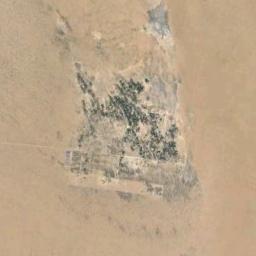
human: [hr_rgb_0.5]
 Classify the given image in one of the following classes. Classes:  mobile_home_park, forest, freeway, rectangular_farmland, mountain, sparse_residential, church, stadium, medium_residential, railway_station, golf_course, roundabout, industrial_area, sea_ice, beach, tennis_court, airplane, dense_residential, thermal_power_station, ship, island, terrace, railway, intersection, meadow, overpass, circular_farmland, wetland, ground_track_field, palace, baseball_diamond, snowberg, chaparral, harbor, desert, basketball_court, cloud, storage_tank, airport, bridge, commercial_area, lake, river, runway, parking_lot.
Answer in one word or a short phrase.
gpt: desert